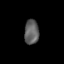
Tissue: skin
Cell type: Epithelial cells
Senescence score: 0.2761
Nuclear area (px): 349
Mean DAPI intensity: 95.47